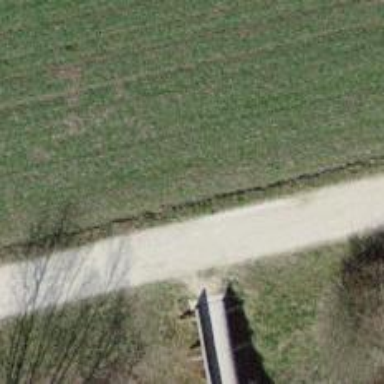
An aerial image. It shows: Compacted path road.